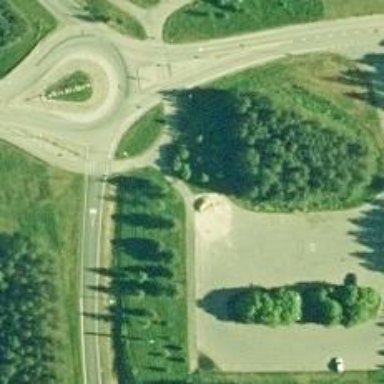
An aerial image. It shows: Asphalt cycleway.